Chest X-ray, PA view. Patient: 43 years old, sex F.
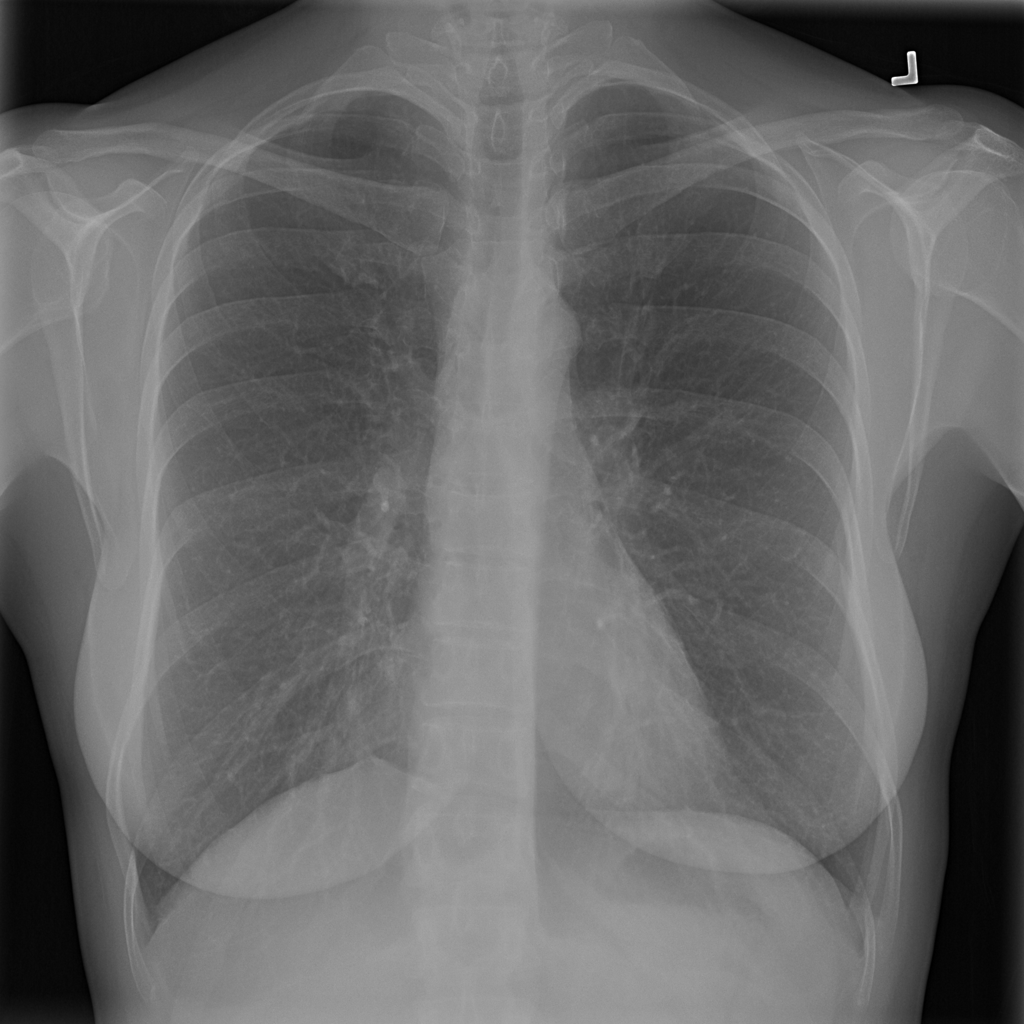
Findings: No Finding